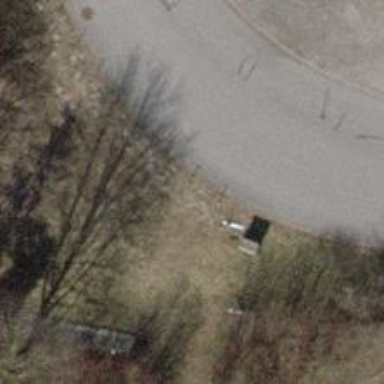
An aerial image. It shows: Street cabinet of man-made origin.